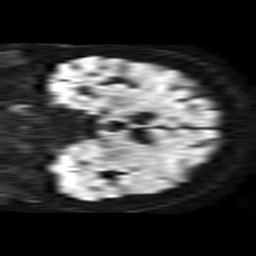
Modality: TRACE
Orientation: coronal
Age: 64
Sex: female
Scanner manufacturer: philips
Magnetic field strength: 1.5 T
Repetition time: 3.395 s
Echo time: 0.06922 s